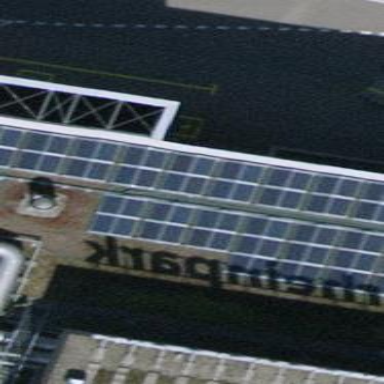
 consisting of solar photovoltaic panels."